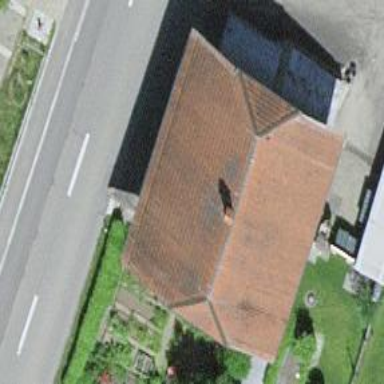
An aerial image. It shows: Residential building.